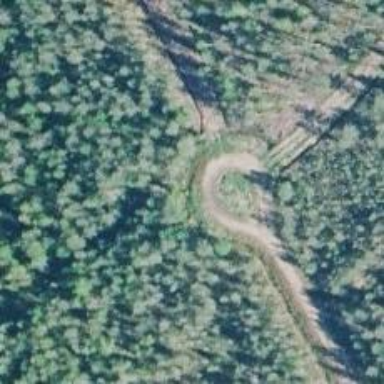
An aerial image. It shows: Track road.